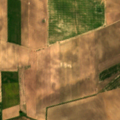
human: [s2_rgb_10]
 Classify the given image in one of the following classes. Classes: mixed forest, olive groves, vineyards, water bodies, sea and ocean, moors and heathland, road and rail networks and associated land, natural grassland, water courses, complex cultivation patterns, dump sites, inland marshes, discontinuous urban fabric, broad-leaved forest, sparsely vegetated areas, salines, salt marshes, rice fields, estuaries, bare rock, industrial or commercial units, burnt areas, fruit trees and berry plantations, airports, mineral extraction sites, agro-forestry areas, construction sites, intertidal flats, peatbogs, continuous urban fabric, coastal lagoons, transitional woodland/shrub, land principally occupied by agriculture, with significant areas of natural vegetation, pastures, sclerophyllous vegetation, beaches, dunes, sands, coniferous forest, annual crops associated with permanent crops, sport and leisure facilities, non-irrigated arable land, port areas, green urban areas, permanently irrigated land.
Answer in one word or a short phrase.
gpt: non-irrigated arable land